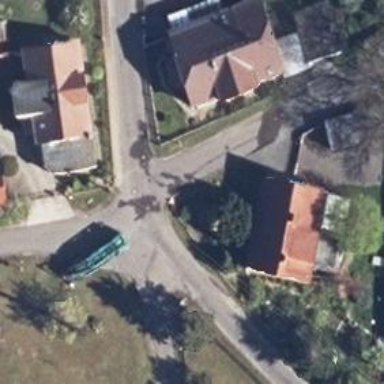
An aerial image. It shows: Tertiary road.